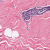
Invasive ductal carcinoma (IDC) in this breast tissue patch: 0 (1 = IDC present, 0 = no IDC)